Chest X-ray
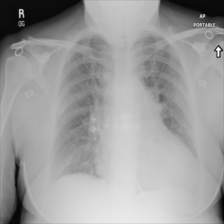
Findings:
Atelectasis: negative
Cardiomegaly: negative
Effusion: negative
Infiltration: negative
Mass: negative
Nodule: negative
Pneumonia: negative
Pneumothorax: negative
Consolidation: negative
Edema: negative
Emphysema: negative
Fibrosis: negative
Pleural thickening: negative
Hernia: negative